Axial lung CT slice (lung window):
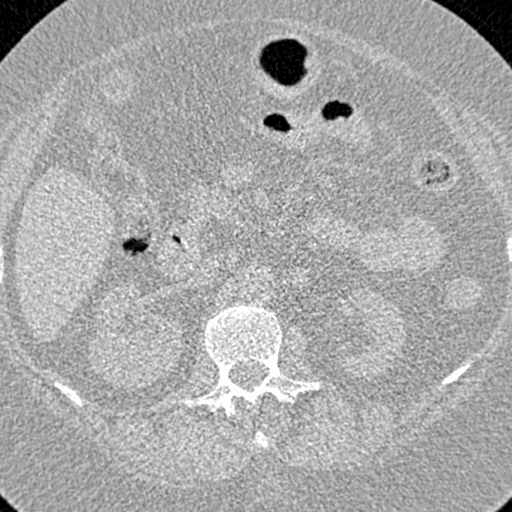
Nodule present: no